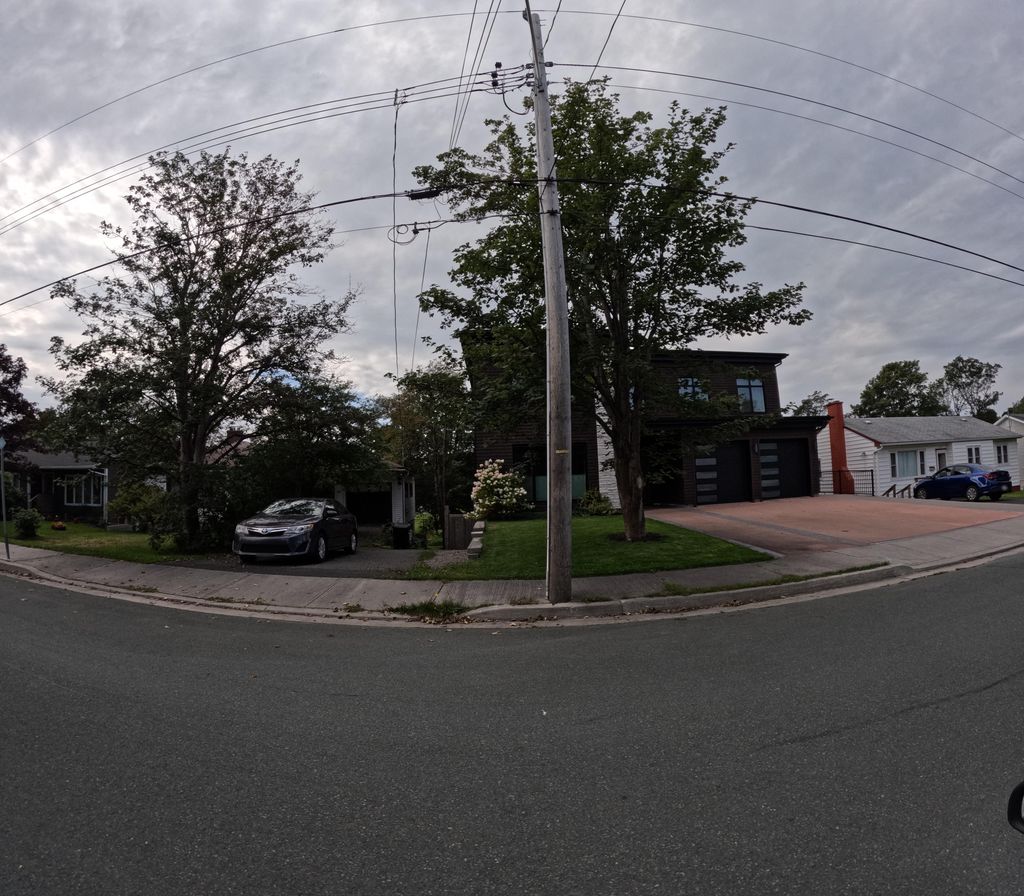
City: st_johns